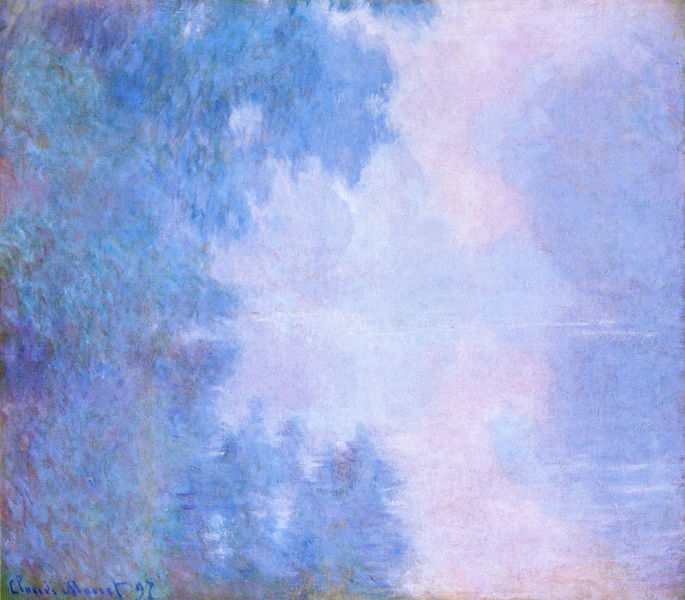
Titel: Matinée sur la Seine, Morgen an der Seine
Künstler: Claude Monet
Standort: Amherst (Massachusetts)
Institution: Mead Art Museum, Amherst College
Schlagwörter: blau, dunkel, gemälde, gewitter, himmel, laub, meer, schatten, wasser, weiß, wolken, aquarell, bäume, fluss, impressionismus, landschaft, see, teich, ufer, ausschnitt, frankreich, grau, hell, hintergrund, licht, pastell, skizze, türkis, zeichnung, rosen, wolke, expressionismus, malerei, blass, bild, signatur, öl, bach, horizont, morgen, natur, spiegelung, weide, gewässer, sonne, rosa, hellblau, schrift, studie, datierung, farben, fläche, modern, farbe, lila, nebel, sonnenuntergang, violett, wasserfarbe, seine, untergang, wetter, blue, oil, white, dark, dunkelblau, expressionism, green, old, painting, detail, monet, datum, mirror, pink, reflection, striche, impression, fliessend, regen, tusche, wasserfarben, strahlen, violet, buchstabe, buchstaben, strahl, beschriftung, bläulich, entwurf, gedreht, schein, verschwommen, cloud, clouds, sky, tree, lichtspiel, lake, landscape, nature, ocean, sea, water, waves, reflections, reflektion, sun, trees, seerosen, claude, claude monet, atmosphäre, balu, snow, winter, evening, forest, light, peaceful, river, garden, night, plants, view, drawing, farbverlauf, texture, color, impressionism, purple, shadow, french, verlauf, azur, cloudy, abstract, happy, franzose, day, verkehrt, leaves, tuschzeichnung, watercolor, art, colorful, colors, colours, signature, pastel, moon, farbverläufe, kobalt, azurblau, attake, claude monet '7, claude monet 97, eingedrungen, etail, giverny, himmeld, mone, rohrschach, schauer, stude, traumlogik, verläufe, versinken, wolkenfronten, stroke, pond, impressionist, beautiful, brush, brushstrokes, calm, pale, sunset, shade, shadows, colour, paint, simple, impressionistic, dawn, sunrise, fog, blurry, haze, mist, misty, foggy, open, dream, dust, date, pin, aqua, ripples, shades, morning, soft, clouded, e, pont, 7, tres, 1897, somber, claube, quiet, vast, mauve, aky, dat4e, 97, artistic, waterbolor, mirror image, messt, classis mosset, local color, late, pink.impressionist, inkblot, artsy, opaque, claude monet 1897, claude monet 1797, abstract mirror blue violet, sades, 1997, lightblue, darkblue